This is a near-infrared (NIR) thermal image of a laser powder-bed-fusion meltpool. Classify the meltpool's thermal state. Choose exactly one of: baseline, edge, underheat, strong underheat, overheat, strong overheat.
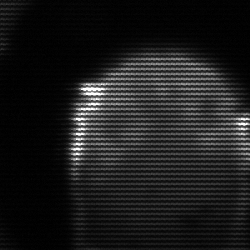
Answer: edge